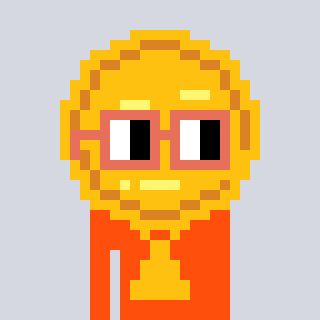
a pixel art character with square orange glasses, a medal-shaped head and a orange-colored body on a cool background